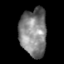
Tissue: skin
Cell type: Epithelial cells
Senescence score: 0.8902
Nuclear area (px): 1271
Mean DAPI intensity: 128.694